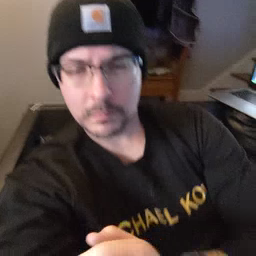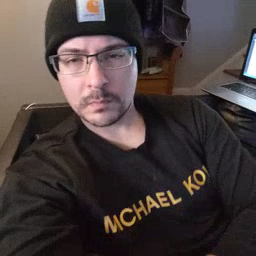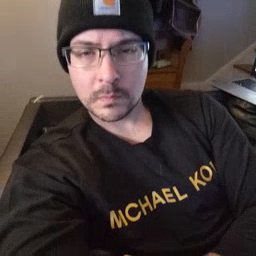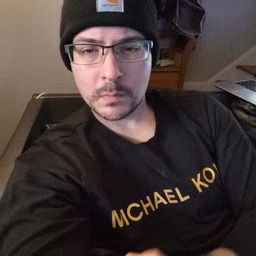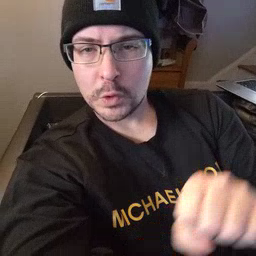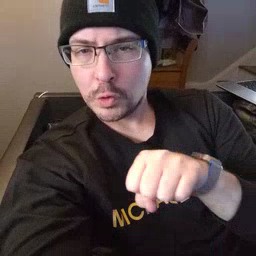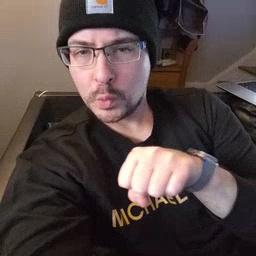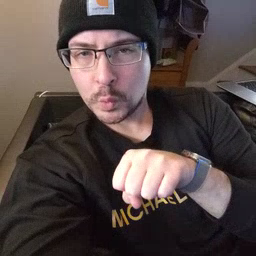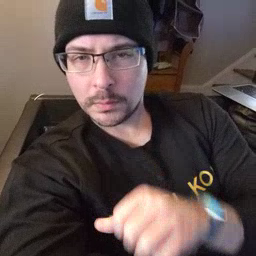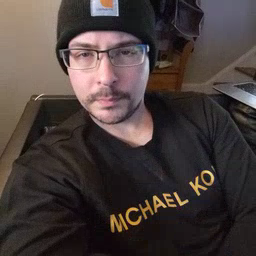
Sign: shoe